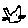
Label: cat